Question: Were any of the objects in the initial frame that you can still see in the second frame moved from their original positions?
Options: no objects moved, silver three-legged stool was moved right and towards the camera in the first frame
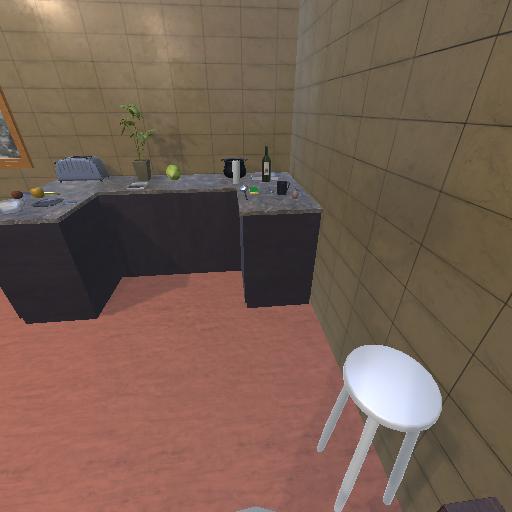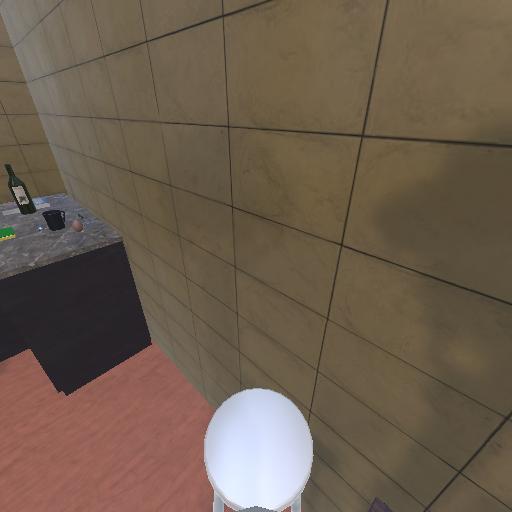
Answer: no objects moved